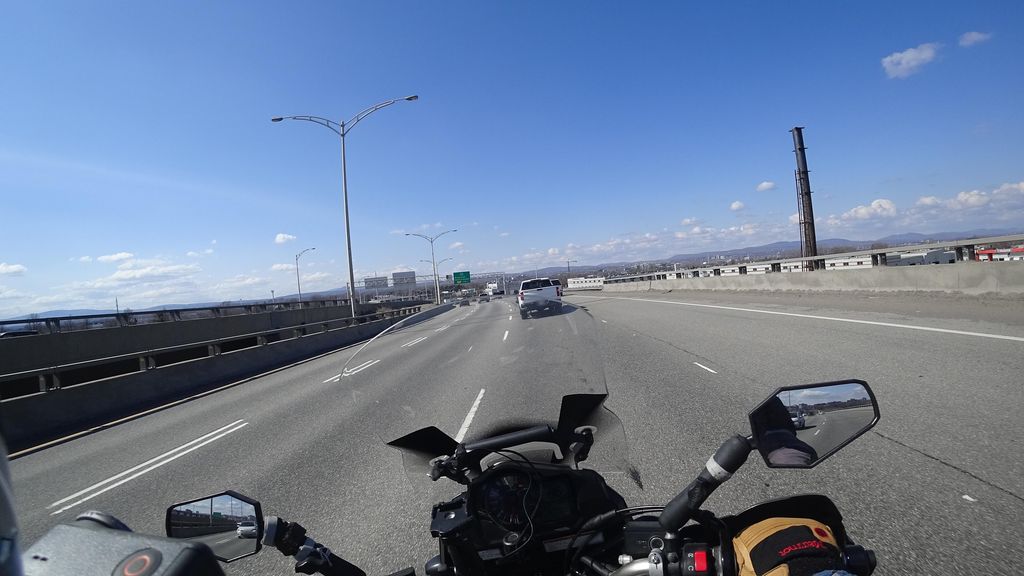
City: quebec_city